Описание динамики системы с непрерывно распределённой массой представляет достаточно большие трудности, однако зачастую возникает в технических установках. В данной задаче изучается динамика однородной массивной пружины.
Часть A. Динамика массивной пружины (1.5 балла) В данной части задачи изучаются колебания горизонтального пружиннного маятника, состоящего из пружины с собственной длиной $L_1$ и груза массой $M$, на гладкой горизонтальной поверхности, при этом ось $x'$ направлена вправо (см.рис). Если масса груза $M$ во много раз больше массы пружины $m_1=\mu L_1$, то период колебаний пружинного маятника будет значительно больше периода собственных колебаний пружины. Это позволяет считать пружину растянутой равномерно, а скорость её элементов $v_1(x')$ пропорциональной координате $x'$ при движении системы.
Определите кинетическую энергию пружины $E_k$ при движении груза со скоростью $v$. Ответ выразите через $\mu$, $L_1$ и $v$. Ответ выразите через $\mu$, $L_1$ и $v$. Ответ выразите через $\mu$, $L_1$ и $v$.
Получите выражение для периода колебаний $T$ пружинного маятника. Ответ выразите через $M$, $\mu$, $k$, $L$ и $L_1$. В таблице представлена зависимость периода колебаний $T$ пружинного маятника от массы $M$ груза. Для обработки данных в листах ответов вам предоставлена таблица и лист миллиметровой бумаги.
Часть B. Модель стоячих волн (3.0 балла). Здесь и далее вам предстоит точно описать динамику пружины. Рассмотрим груз массой $M$ на конце пружины длиной $L_2$. Введём ось $x'$ в точке её крепления и направим в сторону груза. Будем описывать отклонение элементов пружины от равновесного функцией смещения $u=u(x'{,}t)$ вдоль оси $x'$ во всех последующих частях задачи.
Определите массу пружины $m_1$ и её коэффициент жёсткости $k_1$. Оцените погрешности полученных величин.
Запишите второй закон Ньютона для бесконечно малого элемента пружины. Покажите, что уравнение движения является волновым. Определите скорость волн $c$ в пружине. Ответ выразите через $\mu$, $k$ и $L$. Волны в пружине порождаются как грузом, так и в точке крепления пружины. Будем называть волну, порождаемую грузом, падающей, а волну, порождаемую в точке крепления пружины, отражённой. Функции смещения, порождаемые падающей и отражённой волной, обозначим за $u_\text{пад}$ и $u_\text{отр}$ соответственно. В силу принципа суперпозиции: $$u(x'{,}t)=u_\text{пад}(x'{,}t)+u_\text{отр}(x'{,}t) $$ Для гармонической бегущей отражённой волны решение запишется в виде: $$u_\text{отр}(x{,}t)=A\cos(\omega_0t-k_0x') $$ где $\omega_0$ и $k_0$ - циклическая частота волны и её волновое число соответственно.
Получите выражение для $u(x'{,}t)$. Ответ выразите через $A$, $\omega_0$, $k_0$, $x'$ и $t$. Из уравнения движения груза можно получить соотношение: $$\omega_0=f(\omega_0) $$ где $f(\omega_0)$ - тригонометрическая функция.
Найдите $f(\omega_0)$. Ответ выразите через $\mu$, $k$, $L$, $L_2$, $M$ и $\omega_0$.
Найдите разложения $f_1(\omega_0)$, $f_2(\omega_0)$ и $f_3(\omega_0)$ функции $f(\omega_0)$ до одного, двух и трёх ведущих членов соответственно. Ответы выразите через $\mu$, $k$, $L$, $L_2$, $M$ и $\omega_0$.
Часть C. Соударение с полубесконечной пружиной (2.5 балла). В данной части задачи брусок массой $M$, движущийся со скоростью $v_0$ по гладкой горизонтальной поверхности, сталкивается с полубесконечной пружиной. Вам предстоит описать движение бруска и элементов пружины. В данной части задачи мы также будем характеризовать смещение элементов пружины функцией $u=u(x'{,}t)$.
Найдите циклические частоты первой гармоники $\omega_{01}$, $\omega_{02}$ и $\omega_{03}$, соответствующие решениям уравнений $\omega_0=f_1(\omega_0)$, $\omega_0=f_2(\omega_0)$ и $\omega_0=f_3(\omega_0)$ соответственно. Ответы выразите через $\mu$, $k$, $L$, $L_2$ и $M$.
Поскольку пружина полубесконечная и изначально неподвижна - функция $u(x'{,}t)$ может быть записана как функция одной переменной: $$u=u(x'-ct) $$u=u(x'-ct) $$u=u(x'-ct) $$ $$u=u(x'-ct) $$ $$u=u(x'-ct) $$ Получите выражение для $\partial u(x'{,}t)/\partial x'$. Ответ выразите через $\partial u(x'{,}t)/\partial t$ и $c$. Далее с помощью координаты $x$ с началом в положении столкновения бруска и пружины будем характеризовать положение бруска.
Выразите импульс $p$ бруска в точке с координатой $x$ через $M$, $v_0$, $\mu$, $k$, $L$ и $x$.
Найдите зависимости скорости груза $v$ от времени $t$ после столкновения. Ответ выразите через $v_0$, $\mu$, $k$, $L$, $M$ и $t$.
Часть D. Второй брусок (5.0 балла). Данная часть задачи является прямым продолжением предыдущей, но с тем отличием, что пружина имеет очень большую, но конечную длину $L_0$, и в некоторый момент волны, порождённые бруском массой $M$, достигают второго конца пружины. Вблизи второго конца пружины покоится второй брусок массой $m$. В данной части задачи вам необходимо описать движение этого бруска. Время $t$ в данной части задачи отсчитывается от момента достижения падающей волной бруска массой $m$. Считайте, что за время движения бруска массой $m$ волны, отражённые от него, не достигают бруска массой $M$.  В данной части задачи функции смещения падающей и отражённой волн обозначены за $u_1$ и $u_2$ соответственно, а скорость бруска массой $m$ - за $V$.
Получите зависимость скорости элементов пружины $v_\text{пр}$ от координаты $x'$ в момент времени $t$. Ответ выразите через $v_0$, $\mu$, $k$, $L$, $M$, $t$ и $x'$. Постройте качественный график полученной зависимости. На графике укажите все характерные значения.
Получите зависимость $v_1(t)$. Ответ выразите через $v_0$, $\mu$, $k$, $L$, $M$ и $t$.
Выразите $v_2(t)$ через $V(t)$ и $v_1(t)$.
Найдите ускорение груза $a(t)=dV(t)/dt$. Ответ выразите через $\mu$, $k$, $L$, $m$, $V(t)$ и $v_1(t)$.
Получите зависимость $V(t)$. Ответ выразите через $v_0$, $m$, $M$, $\mu$, $k$, $L$ и $t$.
В течении какого времени $\tau$ брусок массой $m$ контактирует с пружиной?
При какой минимальной массе пружины $m_{min}$ отражённая от бруска массой $m$ волна не достигает бруска массой $M$ за время $\tau$? Ответ выразите через $m$ и $M$.
Найдите конечную скорость $V_{\infty}$ бруска массой $m$. Ответ выразите через $v_0$, $m$ и $M$. Во что переходит ответ при $m\to{M}$? Во что переходит ответ при $m\to{M}$? Во что переходит ответ при $m\to{M}$? Рассмотрим предельный случай, когда $m=M$, а масса пружины равна $m_{min}$.
Получите зависимость скорости элементов пружины $v_\text{пр}$ от координаты $x'$ в момент времени $\tau$. Ответ выразите через $v_0$, $\mu$, $M$ и $x'$. Постройте качественный график полученной зависимости. На графике укажите все характерные значения.
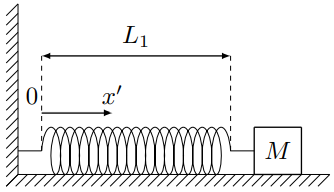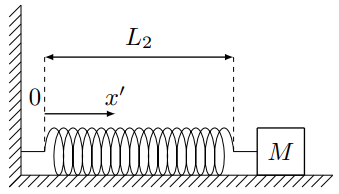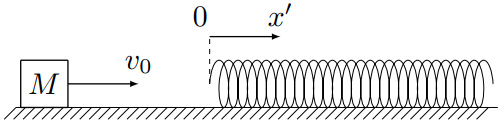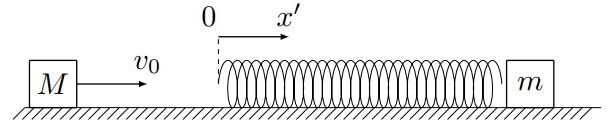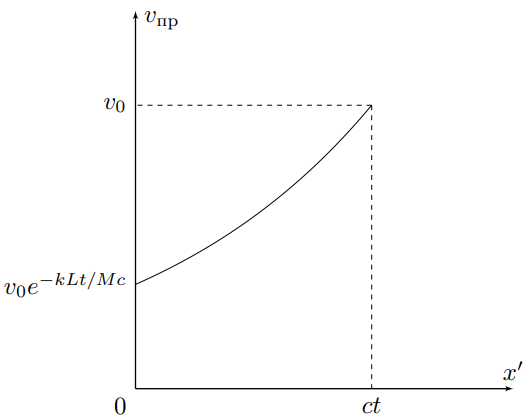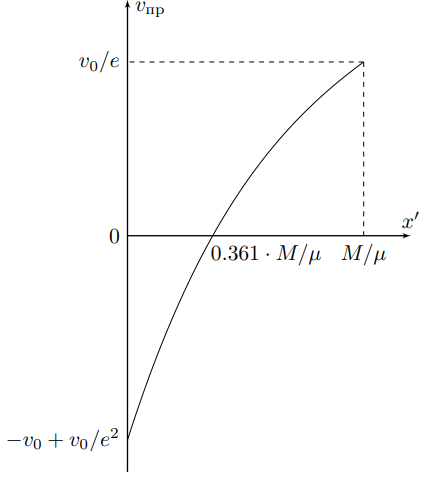
Определите кинетическую энергию пружины $E_k$ при движении груза со скоростью $v$.  Ответ выразите через $\mu$, $L_1$ и $v$.
Решение: Поскольку скорость элемента пружины пропорциональна координате $x'$:$$v_\text{пр}(x')=\cfrac{vx'}{L_1}$$Тогда для кинетической энергии имеем:$$E_k=\int\limits_0^{L_1}\cfrac{\mu v^2_\text{пр}dx'}{2}=\cfrac{\mu v^2}{2L_1}\int\limits_0^{L_1}x'^2dx'$$или же:
Ответ: $$E_k=\cfrac{\mu L_1v^2}{6}$$

Получите выражение для периода колебаний $T$ пружинного маятника.  Ответ выразите через $M$, $\mu$, $k$, $L$ и $L_1$.
Решение: Коэффициент жёсткости пружины обратно пропорционален её собственной длине, поэтому для заданной пружины он равен:$$k_1=\cfrac{kL}{L_1}$$Поскольку пружина растянута равномерно, при отклонении груза на расстояние $x$ от положения равновесия потенциальная энергия деформации пружина равна:$$W_p=\cfrac{k_1x^2}{2}=\cfrac{kLx^2}{2L_1}$$Воспользуемся законом сохранения энергии:$$E=E_k+W_p=\cfrac{Mv^2}{2}+\cfrac{\mu L_1v^2}{6}+\cfrac{kLx^2}{2L_1}=const$$Дифференцируя, получим уравнение гармонических колебаний:$$(M+\cfrac{\mu L_1}{3})\ddot{x}=-\cfrac{kLx}{L_1}\Rightarrow{\omega^2_0=\cfrac{kL}{L_1(M+\mu L_1/3)}}$$откуда:
Ответ: $$T=2\pi\sqrt{\cfrac{L_1(M+\mu L_1/3)}{kL}}$$

Определите массу пружины $m_1$ и её коэффициент жёсткости $k_1$. Оцените погрешности полученных величин.
Решение: Выражение для периода колебаний можно переписать в следующей форме:$$T=2\pi\sqrt{\cfrac{M+m_1/3}{k_1}}$$откуда:$$T^2=\cfrac{4\pi^2M}{k_1}+\cfrac{4\pi^2m_1}{3k_1}$$Зависимость $T^2(M)$ является линейной с угловым коэффициентом $4\pi^2/k_1$ и свободным членом $4\pi^2m_1/3k_1$. Произведём пересчёт точек и построим график в указанных координатах $T{,}\text{с}$$\Delta(T){,}\text{с}$$M{,}\text{г}$$\Delta(M){,}\text{г}$$T^2{,}\text{с}^2$$\Delta(T^2){,}\text{с}^2$0.920.0140010.850.021.020.0150011.040.021.120.0160011.250.021.200.0170011.440.021.280.0180011.640.031.350.0190011.820.031.430.01100012.040.03  Определим значения углового коэффициента $a$ и свободного члена $b$:$$a=19{.}7~\text{с}^2/кг\qquad b=0.06~\text{с}^2$$Для их погрешностей, оцененных графическим способом, соответственно имеем:$$\Delta{a}=0.6~\text{с}^2/кг\qquad \Delta{b}=0.03~\text{с}^2$$откуда: | $T{,}\text{с}$ | $\Delta(T){,}\text{с}$ | $M{,}\text{г}$ | $\Delta(M){,}\text{г}$ | $T^2{,}\text{с}^2$ | $\Delta(T^2){,}\text{с}^2$ | | --- | --- | --- | --- | --- | --- | | 0.92 | 0.01 | 400 | 1 | 0.85 | 0.02 | | 1.02 | 0.01 | 500 | 1 | 1.04 | 0.02 | | 1.12 | 0.01 | 600 | 1 | 1.25 | 0.02 | | 1.20 | 0.01 | 700 | 1 | 1.44 | 0.02 | | 1.28 | 0.01 | 800 | 1 | 1.64 | 0.03 | | 1.35 | 0.01 | 900 | 1 | 1.82 | 0.03 | | 1.43 | 0.01 | 1000 | 1 | 2.04 | 0.03 |
Ответ: $$k_1=20{.}0\pm 0.6~\text{Н}/\text{м}$$$$M=91\pm46~\text{г}$$

Запишите второй закон Ньютона для бесконечно малого элемента пружины. Покажите, что уравнение движения является волновым.  Определите скорость волн $c$ в пружине. Ответ выразите через $\mu$, $k$ и $L$.
Решение: Возникающая в пружине сила упругости равна:$$F_\text{упр}=kL\cfrac{\partial u}{\partial x'}$$Запишем второй закон Ньютона для бесконечно малого элемента пружины:$$\mu a_xdx'=\mu dx'\cfrac{\partial^2u}{\partial t^2}=dF_\text{упр}=\cfrac{\partial F_\text{упр}}{\partial x'}dx'=kLdx'\cfrac{\partial^2u}{\partial x'^2}$$откуда: Полученное уравнение действительно является волновым.Учитывая, что:$$\cfrac{\partial^2u}{\partial t^2}=c^2\cfrac{\partial^2u}{\partial x'^2}$$находим:
Ответ: $$\mu\cfrac{\partial^2u}{\partial t^2}=kL\cfrac{\partial^2u}{\partial x'^2}$$  Полученное уравнение действительно является волновым.Учитывая, что:$$\cfrac{\partial^2u}{\partial t^2}=c^2\cfrac{\partial^2u}{\partial x'^2}$$находим:
Ответ: $$c=\sqrt{\cfrac{kL}{\mu}}$$

Получите выражение для $u(x'{,}t)$. Ответ выразите через $A$, $\omega_0$, $k_0$, $x'$ и $t$.
Решение: В точке крепления пружины всегда выполняется граничное условие:$$u(0{,}t)=0$$Тогда имеем:$$u(0{,}t)=A\cos\omega_0t+u_\text{пад}(0{,}t)=0\Rightarrow u_\text{пад}(0{,}t)=-A\cos\omega_0t$$Поскольку функция смещения падающей волны является функцией переменной $x'+ct$, для неё имеем:$$u_\text{пад}(x'{,}t)=-A\cos(\omega_0t+k_0x')$$Тогда для $u(x'{,}t)$ имеем:$$u(x'{,}t)=A\cos(\omega_0t-k_0x')-A\cos(\omega_0t+kx')$$Воспользуемся тригонометрическим тождеством:$$\cos\alpha-\cos\beta=2\sin\left(\cfrac{\beta-\alpha}{2}\right)\sin\left(\cfrac{\beta+\alpha}{2}\right)$$и получим:
Ответ: $$u(x'{,}t)=2A\sin k_0x'\sin\omega_0t$$

Найдите $f(\omega_0)$. Ответ выразите через $\mu$, $k$, $L$, $L_2$, $M$ и $\omega_0$.
Решение: Запишем второй закон Ньютона для груза:$$Ma_x=-F_\text{упр}$$или же:$$M\cfrac{\partial^2u}{\partial t^2}=-kL\cfrac{\partial u}{\partial x'}$$Подставляя $u(x'{,}t)$, получим:$$-2M\omega^2_0A\sin k_0L_2\sin\omega_0t=-2kLk_0A\cos k_0L_2\sin\omega_0t$$Отсюда:$$\omega^2_0=\cfrac{kL}{M}\cdot k_0\cot k_0L_2$$Учитывая, что $\omega_0=k_0c$, имеем:$$\omega_0=\cfrac{kL}{Mc}\cot\cfrac{\omega_0L_2}{c}$$После подстановки выражения для $c$:$$\omega_0=\sqrt{\cfrac{\mu kL}{M^2}}\cot\omega_0\sqrt{\cfrac{\mu L^2_2}{kL}}$$Таким образом:
Ответ: $$f(\omega_0)=\sqrt{\cfrac{\mu kL}{M^2}}\cot\omega_0\sqrt{\cfrac{\mu L^2_2}{kL}}$$

Найдите разложения $f_1(\omega_0)$, $f_2(\omega_0)$ и $f_3(\omega_0)$ функции $f(\omega_0)$ до одного, двух и трёх ведущих членов соответственно. Ответы выразите через $\mu$, $k$, $L$, $L_2$, $M$ и $\omega_0$.
Решение: Разложим функцию $\cot x$ до третьего ведущего слагаемого. Для этого достаточно разложить до трёх ведущих слагаемых функции $\sin x$ и $\cos x$:$$\cot x=\cfrac{\cos x}{\sin x}\approx\cfrac{1}{x}\cdot\cfrac{1-x^2/2+x^4/24}{1-x^2/6+x^5/120}$$Для разложения последней дроби введём функции $y=x^2/2-x^4/24$ и $z=x^2/6-x^4/120$. Имеем:$$\cfrac{1-y}{1-z}\approx(1-y)(1+z+z^2)$$Здесь мы учли, что степени $z$ выше третей дают степени $x$ выше шестой.$$\cfrac{1-y}{1-z}\approx(1-x^2/2+x^4/24)(1+x^2/6-x^4/120+x^4/36)\approx 1-\cfrac{x^2}{3}-\cfrac{x^4}{45}$$Таким образом:$$\cot x\approx \cfrac{1}{x}-\cfrac{x}{3}-\cfrac{x^3}{45}$$Тогда имеем:$$f(\omega_0)\approx \sqrt{\cfrac{\mu kL}{M^2}}\left(\cfrac{1}{\omega_0}\sqrt{\cfrac{kL}{\mu L^2_2}}-\cfrac{\omega_0}{3}\sqrt{\cfrac{\mu L^2_2}{kL}}-\cfrac{1}{45}\left(\omega_0\sqrt{\cfrac{\mu L^2_2}{kL}}\right)^3\right)$$Окончательно:
Ответ: $$f_1(\omega_0)=\sqrt{\cfrac{\mu kL}{M^2}}\cfrac{1}{\omega_0}\sqrt{\cfrac{kL}{\mu L^2_2}}$$$$f_2(\omega_0)=\sqrt{\cfrac{\mu kL}{M^2}}\left(\cfrac{1}{\omega_0}\sqrt{\cfrac{kL}{\mu L^2_2}}-\cfrac{\omega_0}{3}\sqrt{\cfrac{\mu L^2_2}{kL}}\right)$$$$f_3(\omega_0)=\sqrt{\cfrac{\mu kL}{M^2}}\left(\cfrac{1}{\omega_0}\sqrt{\cfrac{kL}{\mu L^2_2}}-\cfrac{\omega_0}{3}\sqrt{\cfrac{\mu L^2_2}{kL}}-\cfrac{1}{45}\left(\omega_0\sqrt{\cfrac{\mu L^2_2}{kL}}\right)^3\right)$$

Найдите циклические частоты первой гармоники $\omega_{01}$, $\omega_{02}$ и $\omega_{03}$, соответствующие решениям уравнений $\omega_0=f_1(\omega_0)$, $\omega_0=f_2(\omega_0)$ и $\omega_0=f_3(\omega_0)$ соответственно.  Ответы выразите через $\mu$, $k$, $L$, $L_2$ и $M$.
Решение: В первых двух случаях уравнения получаются линейными, поэтому ответы можно записать сразу: Обратим внимание, что первое приближение соответствует нулевой массе пружины, а второе приближение соответствует ответу, полученному в части $\mathrm{A}$. Для $\omega_{03}$ получим биквадратное уравнение:$$\omega^4_{03}+\cfrac{45MkL}{\mu^2L^3_2}\left(1+\cfrac{\mu L_2}{3M}\right)\omega^2_{03}-\cfrac{45k^2L^2}{\mu^2L^4_2}=0$$Нужно выбрать больший из корней, поскольку он положительный.Окончательно: Полученное приближение является первым, учитывающим конечность скорости распространения волновых процессов в пружине.
Ответ: $$\omega_{01}=\sqrt{\cfrac{kL}{ML_2}}$$
Ответ: $$\omega_{02}=\sqrt{\cfrac{kL}{L_2(M+\mu L_2/3)}}$$  Обратим внимание, что первое приближение соответствует нулевой массе пружины, а второе приближение соответствует ответу, полученному в части $\mathrm{A}$. Для $\omega_{03}$ получим биквадратное уравнение:$$\omega^4_{03}+\cfrac{45MkL}{\mu^2L^3_2}\left(1+\cfrac{\mu L_2}{3M}\right)\omega^2_{03}-\cfrac{45k^2L^2}{\mu^2L^4_2}=0$$Нужно выбрать больший из корней, поскольку он положительный.Окончательно:
Ответ: $$\omega_{03}=\sqrt{-\cfrac{45MkL}{2\mu^2L^3_2}\left(1+\cfrac{\mu L_2}{3M}\right)+\sqrt{\left(\cfrac{45MkL}{2\mu^2L^3_2}\left(1+\cfrac{\mu L_2}{3M}\right)\right)^2+\cfrac{45k^2L^2}{\mu^2L^4_2}}}$$  Полученное приближение является первым, учитывающим конечность скорости распространения волновых процессов в пружине.

Поскольку пружина полубесконечная и изначально неподвижна - функция $u(x'{,}t)$ может быть записана как функция одной переменной:  $$u=u(x'-ct)  $$  Получите выражение для $\partial u(x'{,}t)/\partial x'$. Ответ выразите через $\partial u(x'{,}t)/\partial t$ и $c$.
Решение: Введём величину $\varphi=x'-ct$. Тогда для частных производных имеем:$$\cfrac{\partial u}{\partial x'}=\cfrac{du}{d\varphi}\cdot\cfrac{\partial \varphi}{\partial x'}=\cfrac{du}{d\varphi}\qquad\cfrac{\partial u}{\partial t}=\cfrac{du}{d\varphi}\cdot\cfrac{\partial \varphi}{\partial t}=-c\cfrac{du}{d\varphi} $$откуда:
Ответ: $$\cfrac{\partial u}{\partial x'}=-\cfrac{1}{c}\cfrac{\partial u}{\partial t}$$

Выразите импульс $p$ бруска в точке с координатой $x$ через $M$, $v_0$, $\mu$, $k$, $L$ и $x$.
Решение: Первое решение: Из второго закона Ньютона для груза имеем: $$\cfrac{dp_x}{dt}=F_\text{упр}=kL\cfrac{\partial u(0{,}t)}{\partial x'}$$ Воспользуемся результатом пункта $\mathrm{C1}$: $$\cfrac{\partial u(0{,}t)}{\partial x'}=-\cfrac{1}{c}\cfrac{\partial u(0{,}t)}{\partial t}$$ Учитывая, что $\partial u(0{,}t)/\partial t=v_x$, имеем: $$\cfrac{dp_x}{dt}=-\cfrac{kL}{c}\cdot{v_x}$$ Интегрируя по времени, находим: $$p(x)=Mv_0-\cfrac{kLx}{c}$$ Подставляя $c$, получим: Второе решение: Решение может быть получено из без использования результатов пункта $\mathrm{C1}$. Действительно, распределение скоростей в пружине за время $dt$ как единое целое смещается на величину $cdt$, а в области той же длины вблизи бруска появляется дополнительный импульс, равный: $$dp_\text{пр}=dm\cdot v=\mu cdt\cdot v$$ Воспользуемся законом сохранения импульса: $$dp_x=-dp_\text{пр}=-\mu cdt\cdot v=-\mu cdx$$ Суммируя, находим: $$p(x)=Mv_0-\mu cx$$ Подставляя $c$, получим:
Ответ: $$p(x)=Mv_0-x\sqrt{\mu kL}$$

Найдите зависимости скорости груза $v$ от времени $t$ после столкновения. Ответ выразите через $v_0$, $\mu$, $k$, $L$, $M$ и $t$.

 Дифференциальное уравнение движения бруска следующее:$$M\cfrac{dv}{dt}=-\cfrac{kLv}{c}$$откуда:$$v(t)=v_0e^{-kLt/Mc}$$Подставляя $c$, получим:

Ответ:

 $$v(t)=v_0e^{-t\sqrt{\mu kL/M^2}}$$
Решение: Дифференциальное уравнение движения бруска следующее:$$M\cfrac{dv}{dt}=-\cfrac{kLv}{c}$$откуда:$$v(t)=v_0e^{-kLt/Mc}$$Подставляя $c$, получим:
Ответ: $$v(t)=v_0e^{-t\sqrt{\mu kL/M^2}}$$

Получите зависимость скорости элементов пружины $v_\text{пр}$ от координаты $x'$ в момент времени $t$. Ответ выразите через $v_0$, $\mu$, $k$, $L$, $M$, $t$ и $x'$. Постройте качественный график полученной зависимости. На графике укажите все характерные значения.
Решение: После приобретения элементом пружины, касающимся бруска, его скорости $v(t)$, данное значение скорости в дальнейшем перемещается вдоль пружины со скоростью $c$. Учитывая, что зависимость $v(t)$ является известной, для $v(x')$ можно получить явное выражение.Действительно, при $x'\leq ct$:$$v_\text{пр}(x'{,}t)=v(t-x'/c)=v(t)=v_0e^{(x'\sqrt{\mu/kL}-t)\sqrt{\mu kL/M^2}}$$Окончательно имеем зависимость:$$v_\text{пр}(x')=\begin{cases}v_0e^{(x'\sqrt{\mu/kL}-t)\sqrt{\mu kL/M^2}}\quad\text{при}\quad x'\leq t\sqrt{\cfrac{\mu}{kL}}\\0\quad\text{при}\quad x'{>} t\sqrt{\cfrac{\mu}{kL}}\end{cases}$$График данной зависимости изображён на рисунке ниже:

Получите зависимость $v_1(t)$. Ответ выразите через $v_0$, $\mu$, $k$, $L$, $M$ и $t$.
Решение: Учитывая найденное в пункте $\mathrm{C5}$ распределение $v_\text{пр}(x')$, зависимость $v_1(t)$ в точности совпадает с зависимостью $v(t)$, найденной ранее:
Ответ: $$v_1(t)=v_0e^{-t\sqrt{\mu kL/M^2}}$$

Выразите $v_2(t)$ через $V(t)$ и $v_1(t)$.
Решение: Для скорости $V$ бруска получим:$$V=\cfrac{\partial u(L_0{,}t)}{\partial t}=\cfrac{\partial u_1(L_0{,}t)}{\partial t}+\cfrac{\partial u_2(L_0{,}t)}{\partial t}=v_1+v_2$$откуда:
Ответ: $$v_2(t)=V(t)-v_1(t)$$

Найдите ускорение груза $a(t)=dV(t)/dt$. Ответ выразите через $\mu$, $k$, $L$, $m$, $V(t)$ и $v_1(t)$.
Решение: Первое решение: Запишем второй закон Ньютона для груза: $$ma_x=F_\text{упр}=kL\cfrac{\partial u}{\partial x'}=kL\left(\cfrac{\partial u_1}{\partial x'}+\cfrac{\partial u_2}{\partial x'}\right)$$ Поскольку $u_1(x'{,}t)=u_1(x'-ct)$ и $u_2(x'{,}t)=u_2(x'+ct)$, имеем: $$\cfrac{\partial u_1}{\partial x'}=-\cfrac{1}{c}\cfrac{\partial u_1}{\partial t}\qquad \cfrac{\partial u_2}{\partial x'}=\cfrac{1}{c}\cfrac{\partial u_2}{\partial t}$$ После подстановки в уравнение движения: $$ma_x=-\cfrac{kL}{c}\left(\cfrac{\partial u_2}{\partial t}-\cfrac{\partial u_1}{\partial t}\right)$$ Учитывая, что $\partial u_1/\partial t=v_1(t)$ и $\partial u_2/\partial t=v_1(t)-V(t)$, имеем: $$ma_x=-\cfrac{kL(V(t)-2v_1(t))}{c}$$ Подставляя $c$, получим: Второе решение: рассмотрим изменение импульса пружины. За время $dt$ падающая волна передаёт бруску импульс, равный: $$dp_1=\mu cdt\cdot v_1(t)$$ За это же время пружина получает от отражённой волны импульс, равный: $$dp_{2\text{пр}}=\mu cdt\cdot \cfrac{\partial u_2}{\partial t}=\mu cdt(V(t)-v_1(t))$$ Тогда импульс, полученный бруском от отражённой волны, равен: $$dp_2=-dp_{2\text{пр}}=\mu cdt(v_1(t)-V(t))$$ Тогда для силы, действующей ну брусок, получим: $$F(t)=\cfrac{dp}{dt}=\cfrac{dp_1+dp_2}{dt}=\mu c(2v_1(t)-V(t))=ma(t)$$ Подставляя $c$, получим:
Ответ: $$a(t)=\sqrt{\cfrac{\mu kL}{m^2}}(2v_1(t)-V(t))$$

Получите зависимость $V(t)$. Ответ выразите через $v_0$, $m$, $M$, $\mu$, $k$, $L$ и $t$.
Решение: Полученное уравнение движения переписывается следующим образом:$$\cfrac{mc}{kL}\dot{V}+V=2v_1(t)=2v_0e^{-kLt/Mc}$$Решим однородное уравнение:$$\cfrac{mc}{kL}\dot{V}_\text{одн}+V_\text{одн}=0\Rightarrow{V_\text{одн}(t)=Ae^{-kLt/mc}}$$Далее частное решение неоднородного уравнения будем искать в виде:$$V_\text{частн}(t)=Be^{-kLt/Mc}$$Имеем:$$Be^{-kLt/Mc}\left(1-\cfrac{m}{M}\right)=2v_0e^{-kLt/Mc}\Rightarrow B=\cfrac{2v_0}{1-m/M}$$Тогда для $V(t)$ получим:$$V(t)=V_\text{одн}(t)+V_\text{частн}(t)=\cfrac{2v_0e^{-kLt/Mc}}{1-m/M}+Ae^{-kLt/mc}$$Поскольку $V(0)=0$, находим $A$:$$A=-B=-\cfrac{2v_0}{1-m/M}$$и окончательно для $V(t)$ получим:
Ответ: $$V(t)=\cfrac{2v_0}{1-m/M}\left(e^{-kLt/Mc}-e^{-kLt/mc}\right)$$

В течении какого времени $\tau$ брусок массой $m$ контактирует с пружиной?  Ответ выразите через $m$, $M$, $\mu$, $k$, $L$.
Решение: Поскольку функция $v_1(t)$ монотонно убывает, а $V(t)$ монотонно возрастает - отрыв произойдёт в момент равенства нулю ускорения бруска. Это приводит к уравнению:$$V(t)=2v_1(t)$$или же:$$\cfrac{2v_0}{1-m/M}\left(e^{-kL\tau/Mc}-e^{-kL\tau/mc}\right)=2v_0e^{-kL\tau/Mc}$$Отсюда:$$e^{-kL\tau/Mc}=e^{-kL\tau/mc}\cdot\cfrac{M}{m}\Rightarrow \cfrac{kL\tau}{mc}=\cfrac{kL\tau}{Mc}+\ln(M/m)$$откуда:$$\tau=\cfrac{Mc\ln(M/m)}{kL(M/m-1)}$$Подставляя $c$, получим:
Ответ: $$\tau=\sqrt{\cfrac{M^2}{\mu kL}}\cdot\cfrac{\ln(M/m)}{M/m-1}$$

При какой минимальной массе пружины $m_{min}$ отражённая от бруска массой $m$ волна не достигает бруска массой $M$ за время $\tau$? Ответ выразите через $m$ и $M$.  Во что переходит ответ при $m\to{M}$?
Решение: Отражённая волна не достигает бруска массой $M$ при условии:$$L_0\geq c\tau$$Последнее соотношение после подстановки $c$ приводит к следующему:$$L_0\geq \cfrac{M}{\mu}\cdot\cfrac{\ln(M/m)}{M/m-1}$$откуда: В пределе $m\to{M}$ имеем:$$\lim_{m\to{M}}\cfrac{\ln(M/m)}{M/m-1}=\lim_{x\to{0}}\cfrac{\ln(1+x)}{x}=1$$Поэтому в предельном случае:
Ответ: $$m_{min}=M\cdot\cfrac{\ln(M/m)}{M/m-1}$$  В пределе $m\to{M}$ имеем:$$\lim_{m\to{M}}\cfrac{\ln(M/m)}{M/m-1}=\lim_{x\to{0}}\cfrac{\ln(1+x)}{x}=1$$Поэтому в предельном случае:
Ответ: $$m_{min}(m\to{M})=M$$

Найдите конечную скорость $V_{\infty}$ бруска массой $m$. Ответ выразите через $v_0$, $m$ и $M$.  Во что переходит ответ при $m\to{M}$?
Решение: Конечная скорость бруска может быть найдена следующим образом:$$V_\infty=2v_1(\tau)=2v_0e^{-kL\tau/Mc}$$Величина $-kL\tau/Mc$ была определена ранее:$$-\cfrac{kL\tau}{Mc}=-\cfrac{\ln(M/m)}{M/m-1}$$откуда: Введём параметр $x=M/m-1$. Получим:$$V_\infty=\cfrac{2v_0}{(1+x)^{1/x}}$$Для величины в знаменателе имеем:$$\lim_{x\to{0}}(1+x)^{1/x}=e$$откуда:
Ответ: $$V_\infty=\cfrac{2v_0}{(M/m)^{1/(M/m-1)}}$$  Введём параметр $x=M/m-1$. Получим:$$V_\infty=\cfrac{2v_0}{(1+x)^{1/x}}$$Для величины в знаменателе имеем:$$\lim_{x\to{0}}(1+x)^{1/x}=e$$откуда:
Ответ: $$V_\infty(m\to{M})=\cfrac{2v_0}{e}$$

Получите зависимость скорости элементов пружины $v_\text{пр}$ от координаты $x'$ в момент времени $\tau$. Ответ выразите через $v_0$, $\mu$, $M$ и $x'$. Постройте качественный график полученной зависимости. На графике укажите все характерные значения.
Решение: Для зависимости от координаты $x'$ скорости пружины, вызванной падающей волной, имеем:$$v_\text{пр1}(x')=v(2\tau)e^{kLx'/Mc^2}=\cfrac{v_0e^{kLx'/Mc^2}}{e^2}=\cfrac{v_0e^{\mu x'/M}}{e^2}$$ Найдём зависимость $V(t)$ в предельном переходе:$$V(t)=\lim_{m\to{M}}2v_0e^{-kLt/Mc}\cdot\cfrac{(1-e^{-\frac{kLt}{c}(\frac{1}{m}-\frac{1}{M})})}{1-m/M}=2v_0e^{-kLt/Mc}\cfrac{kLt}{Mc}$$Тогда для зависимости от координаты $x'$ скорости пружины, вызванной падающей волной, имеем:$$v_\text{пр2}(x')=V(x'/c)-v_1(x'/c)=v_0e^{-kLx'/Mc^2}\left(\cfrac{2kLx'}{Mc^2}-1\right)=v_0e^{-\mu x'/M}\left(\cfrac{2\mu x'}{M}-1\right)$$Итоговая зависимость имеет следующий вид:$$v_\text{пр}(x')=\cfrac{v_0e^{\mu x'/M}}{e^2}+v_0e^{-\mu x'/M}\left(\cfrac{2\mu x'}{M}-1\right)$$
Темы:
T, ★